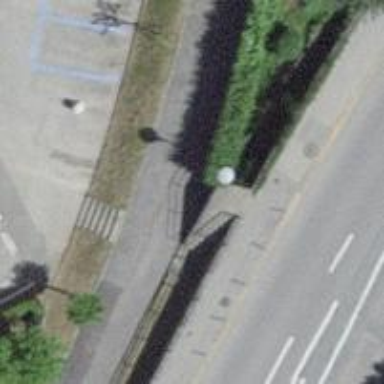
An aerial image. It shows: Footway with concrete surface.